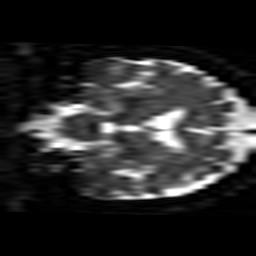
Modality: ADC
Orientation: coronal
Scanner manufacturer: siemens
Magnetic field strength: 1.5 T
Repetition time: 8.1 s
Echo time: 0.119 s